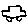
Label: car